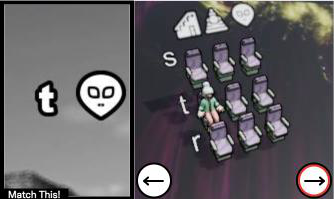
Task: seats
Answer: no